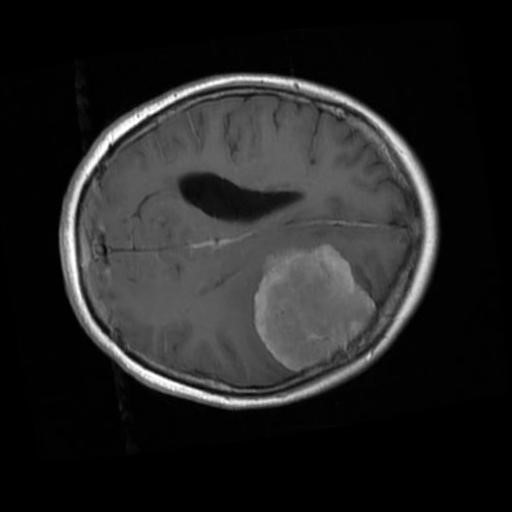
Label: brain_menin